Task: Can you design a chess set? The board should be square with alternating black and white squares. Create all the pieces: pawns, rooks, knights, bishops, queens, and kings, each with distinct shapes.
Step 2657:
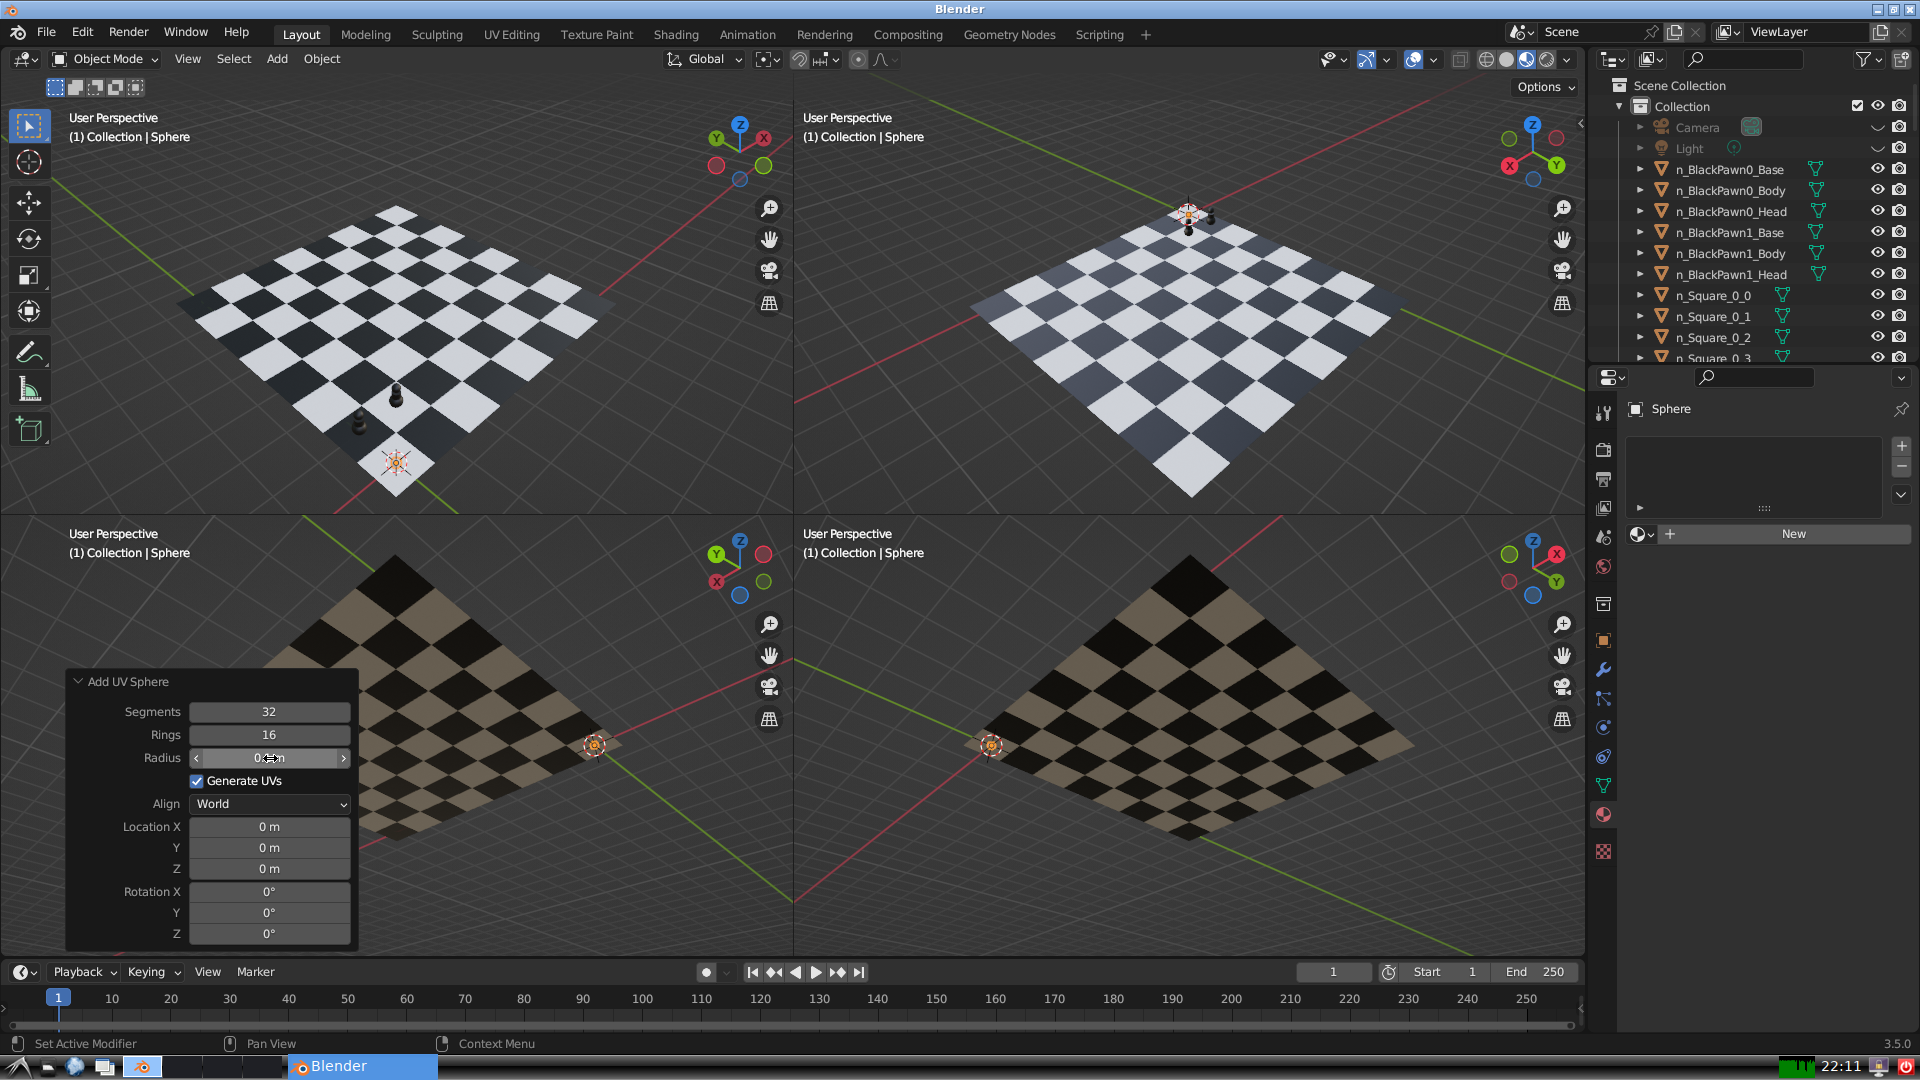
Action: click: no